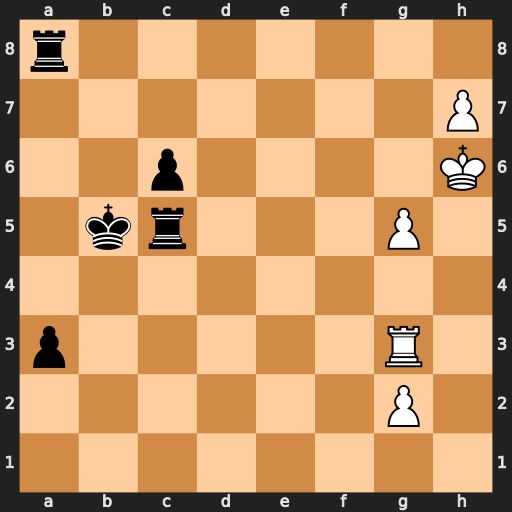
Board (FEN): r7/7P/2p4K/1kr3P1/8/p5R1/6P1/8
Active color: w
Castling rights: -
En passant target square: -
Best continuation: Rxa3 Rxa3 h8=Q